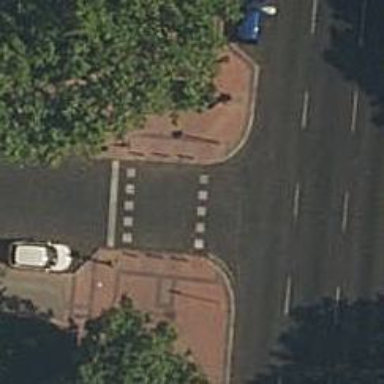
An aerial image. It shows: Crossing with zebra traffic signals.